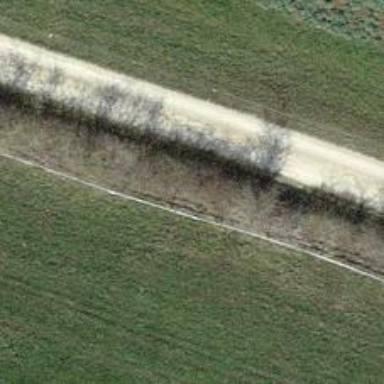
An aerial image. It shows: Hedge barrier.